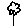
Label: flower